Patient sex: M
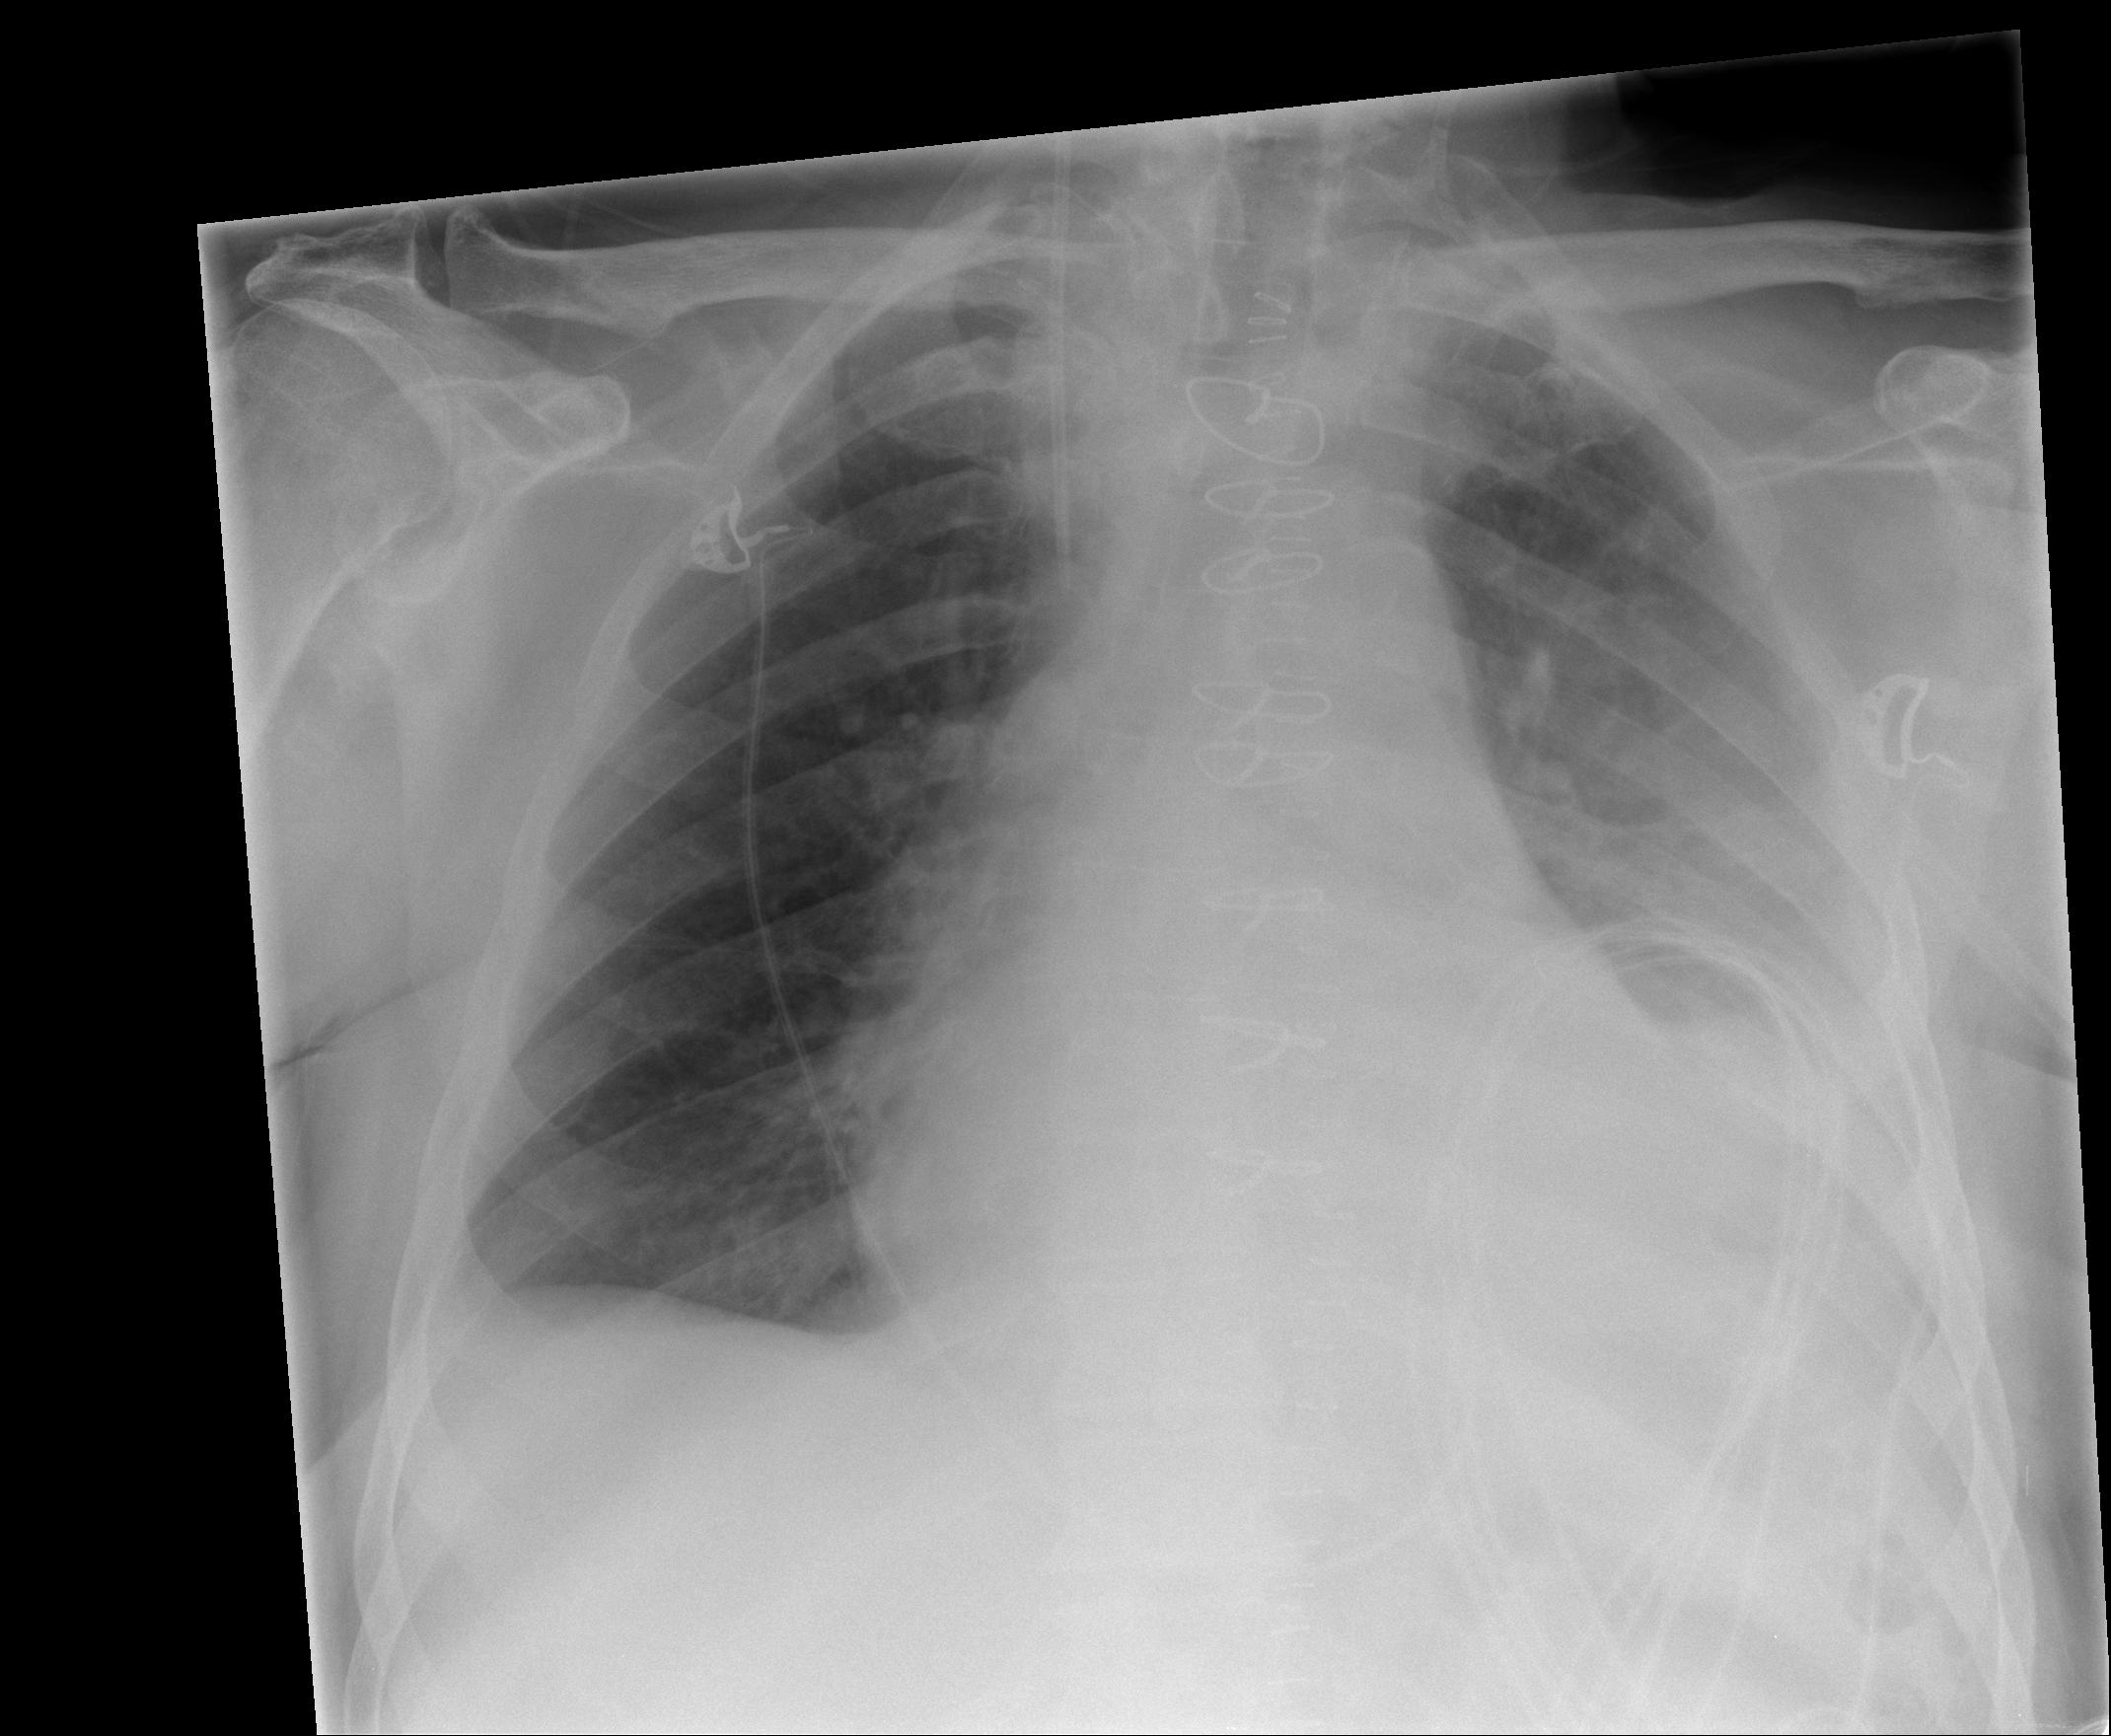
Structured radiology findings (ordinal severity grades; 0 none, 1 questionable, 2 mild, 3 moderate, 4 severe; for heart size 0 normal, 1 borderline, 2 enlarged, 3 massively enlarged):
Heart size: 1
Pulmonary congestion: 0
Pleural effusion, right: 2
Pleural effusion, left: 1
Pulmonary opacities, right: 0
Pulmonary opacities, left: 0
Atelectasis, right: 0
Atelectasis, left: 2